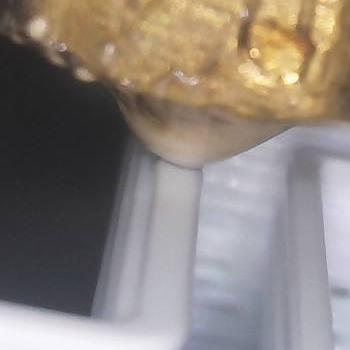
Flow rate: 200%